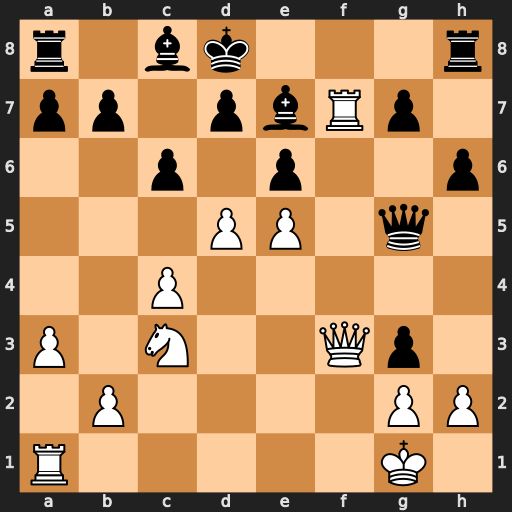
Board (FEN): r1bk3r/pp1pbRp1/2p1p2p/3PP1q1/2P5/P1N2Qp1/1P4PP/R5K1
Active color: w
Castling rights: -
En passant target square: -
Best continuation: d6 Bxd6 exd6